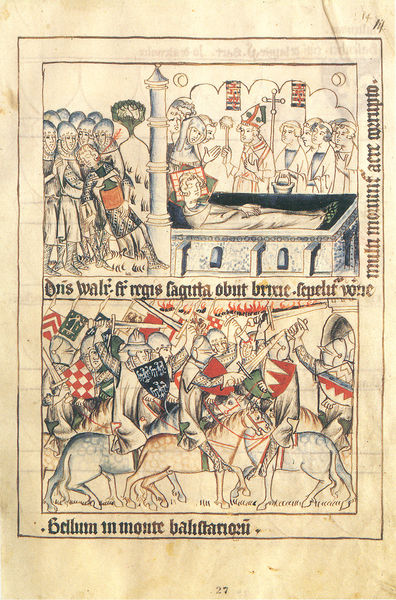
Titel: Trierer Bildhandschrift/Bilderchronik von Kaiser Heinrich VII. und Kurfürst Balduin von Luxemburg 1308-1313/ Kaiser Heinrichs Romfahrt
Schlagwörter: berg, kampf, menschen, bunt, säule, zeichnung, haus, tot, toter, kirche, blatt, pferde, reiter, turm, schrift, bilder, farben, brand, krieg, schlacht, könig, soldaten, schild, mond, buch, kreuz, seite, schwert, text, helm, kardinal, ritter, buchseite, pergament, wappen, pfarrer, grab, priester, segnung, tiara, handschrift, latein, schilde, buchmalerei, inkunabel, manuskript, bischoff, grablegung christi, bellum